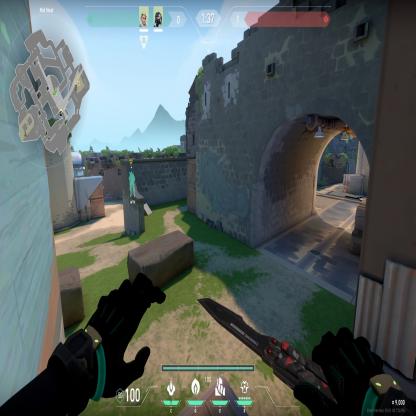
Label: teammate